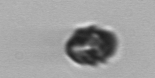
Label: Kryptoperidinium_triquetrum